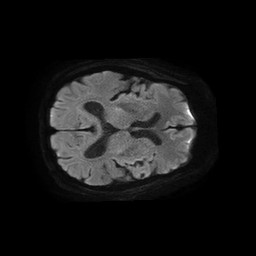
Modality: TRACE
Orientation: axial
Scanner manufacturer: philips
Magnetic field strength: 1.5 T
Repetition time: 4.6 s
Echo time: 0.08941 s